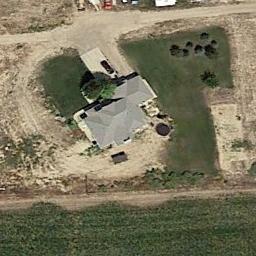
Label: sparse_residential